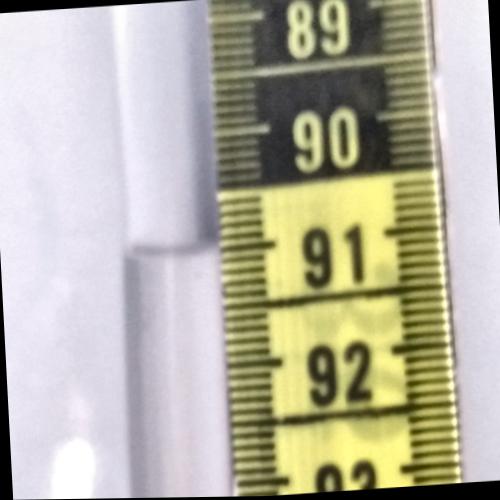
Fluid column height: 91.0 cm